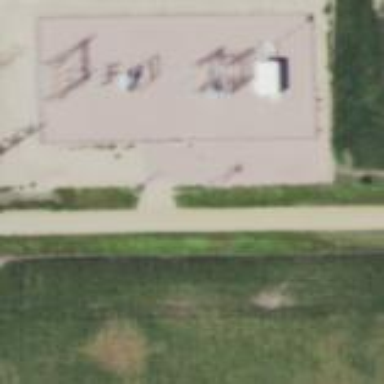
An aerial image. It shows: Distribution level power substation surrounded by fence.